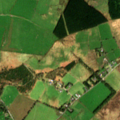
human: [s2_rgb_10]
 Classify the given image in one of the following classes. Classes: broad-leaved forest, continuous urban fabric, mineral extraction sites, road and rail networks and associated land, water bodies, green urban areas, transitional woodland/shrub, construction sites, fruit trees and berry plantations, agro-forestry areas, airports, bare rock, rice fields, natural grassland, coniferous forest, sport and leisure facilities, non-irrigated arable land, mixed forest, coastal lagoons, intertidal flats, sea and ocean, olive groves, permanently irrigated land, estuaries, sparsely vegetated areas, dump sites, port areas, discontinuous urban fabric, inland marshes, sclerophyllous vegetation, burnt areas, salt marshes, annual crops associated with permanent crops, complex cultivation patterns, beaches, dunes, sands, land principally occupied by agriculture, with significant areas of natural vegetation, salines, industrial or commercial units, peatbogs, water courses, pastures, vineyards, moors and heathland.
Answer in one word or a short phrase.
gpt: pastures, broad-leaved forest, coniferous forest, peatbogs